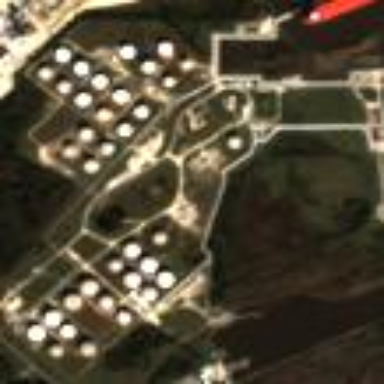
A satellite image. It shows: Industrial area designated as petroleum terminal.